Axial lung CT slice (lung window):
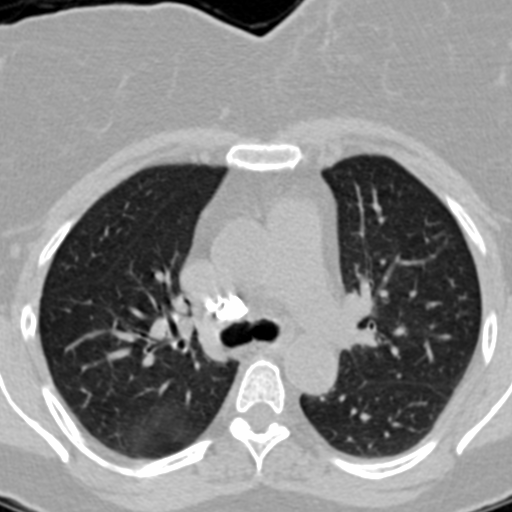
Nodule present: no